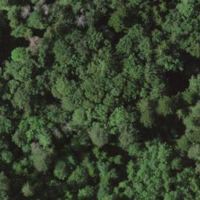
EUNIS habitat code: 41
Species observed at this site:
Dryocopus martius